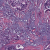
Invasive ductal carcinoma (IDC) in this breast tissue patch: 1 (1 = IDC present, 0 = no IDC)